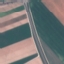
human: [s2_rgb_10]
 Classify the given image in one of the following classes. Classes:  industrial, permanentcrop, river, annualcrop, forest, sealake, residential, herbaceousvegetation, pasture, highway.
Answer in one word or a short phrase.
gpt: Highway